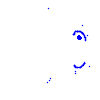
Particle: pion